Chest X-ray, PA view. Patient: 46 years old, sex F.
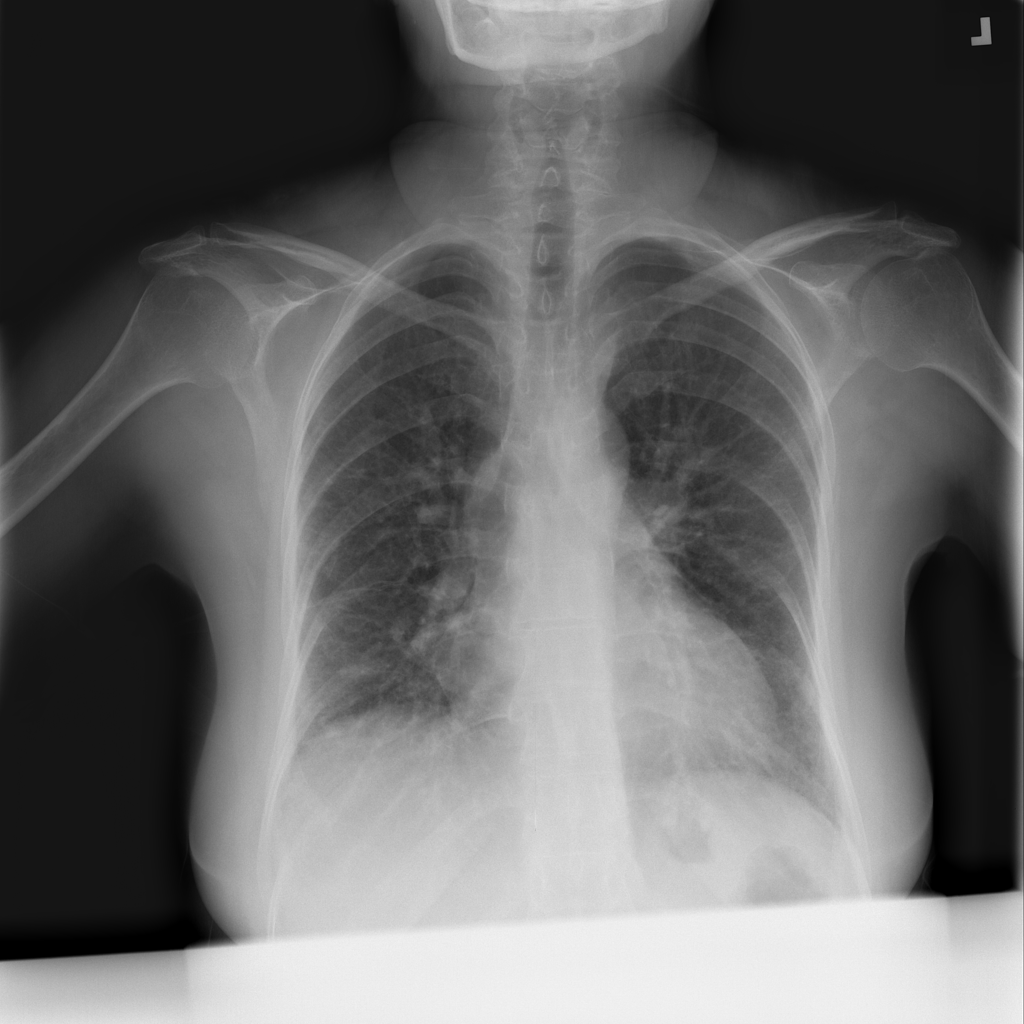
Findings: No Finding